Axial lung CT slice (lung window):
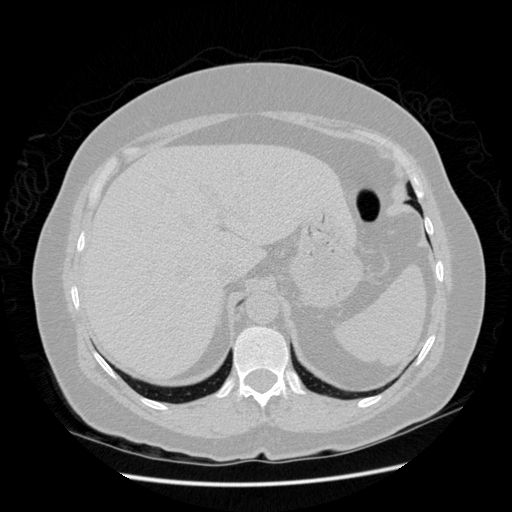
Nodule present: no